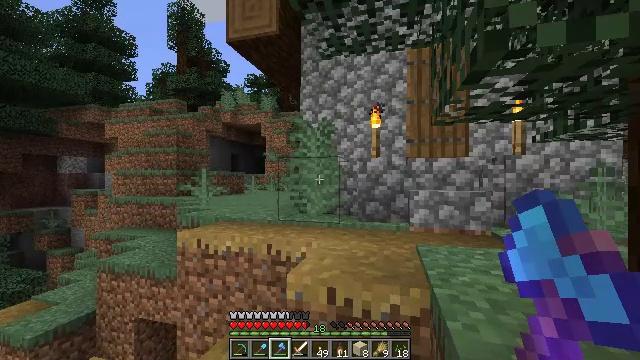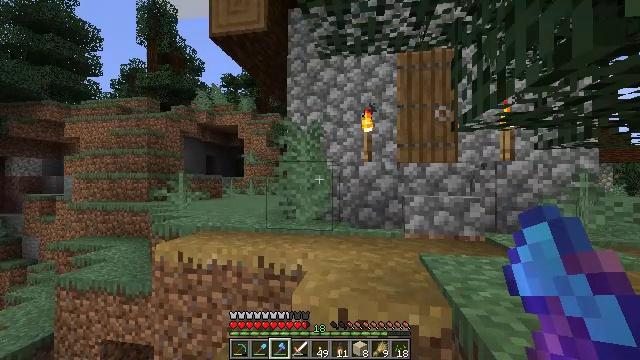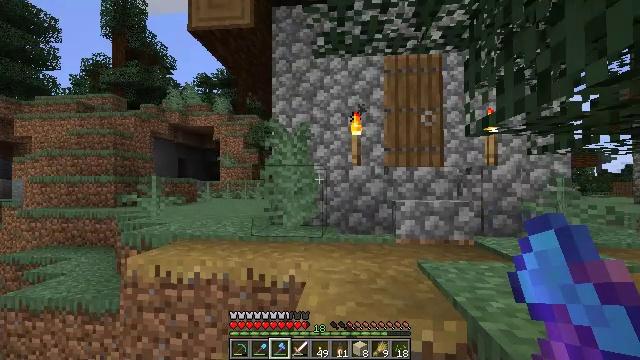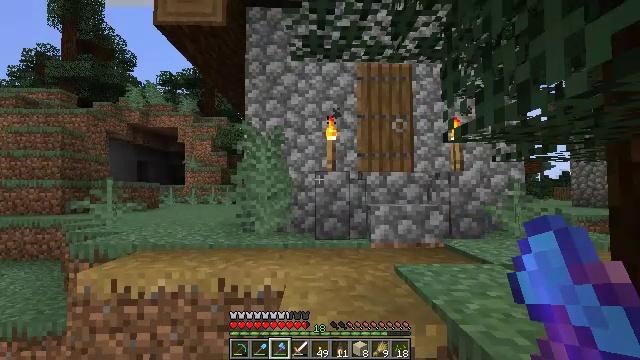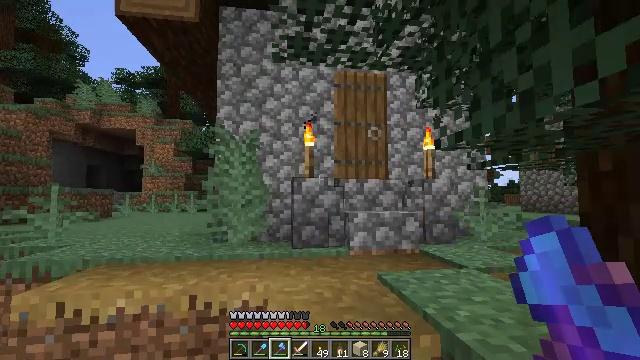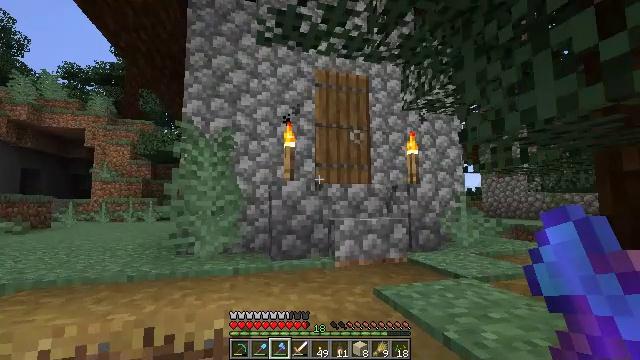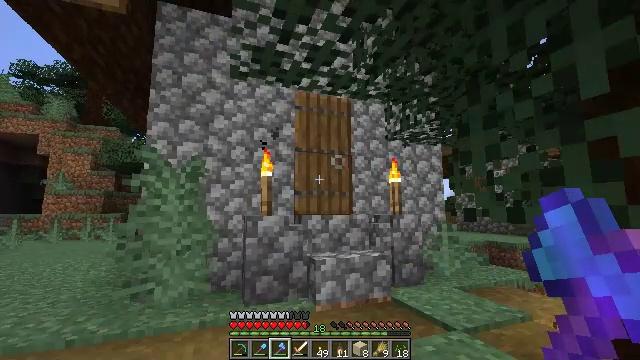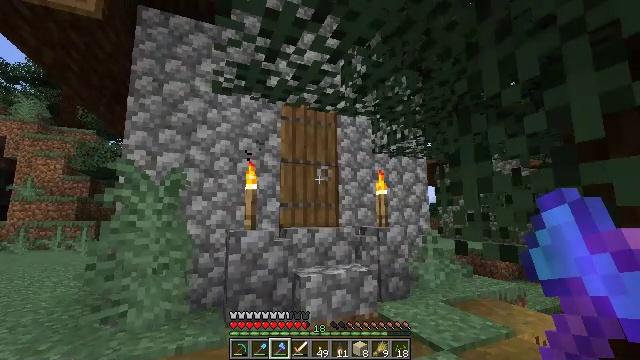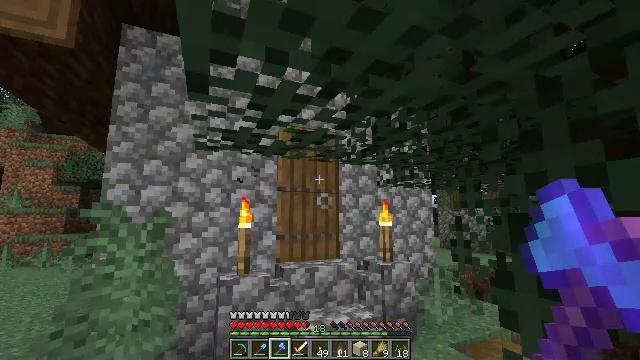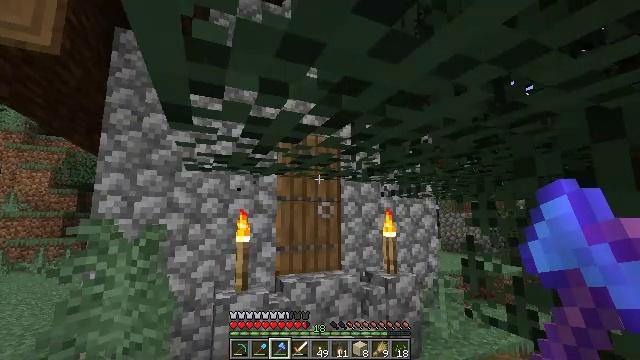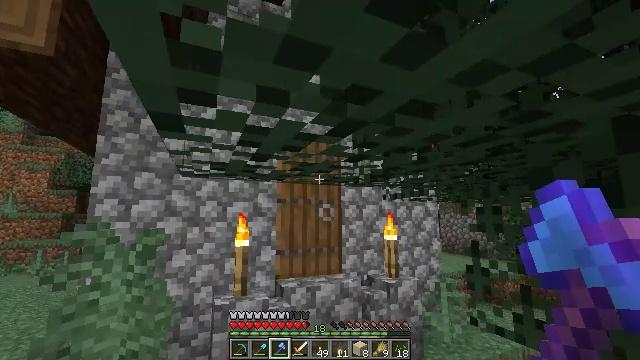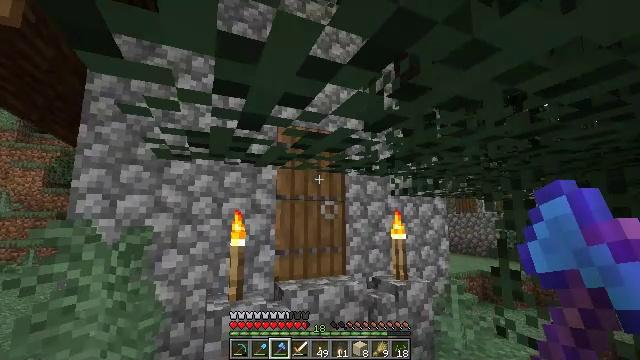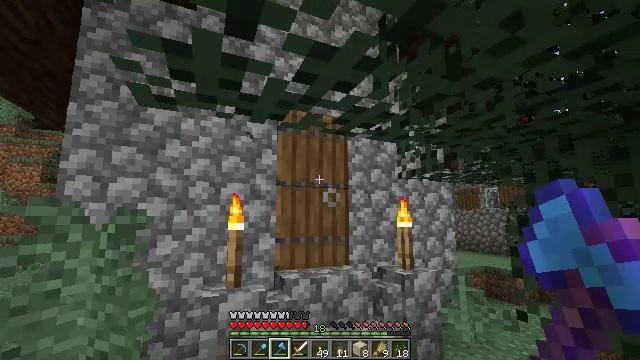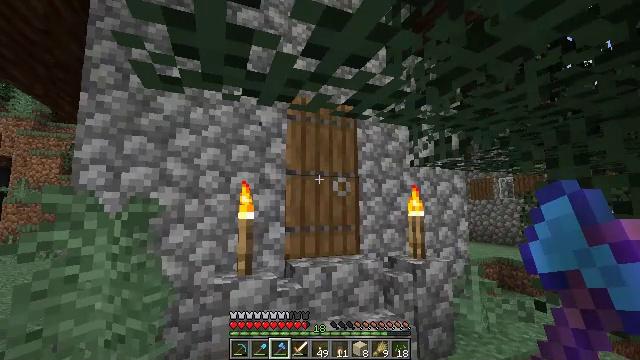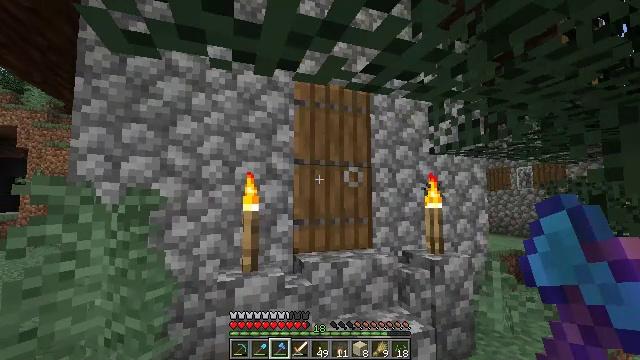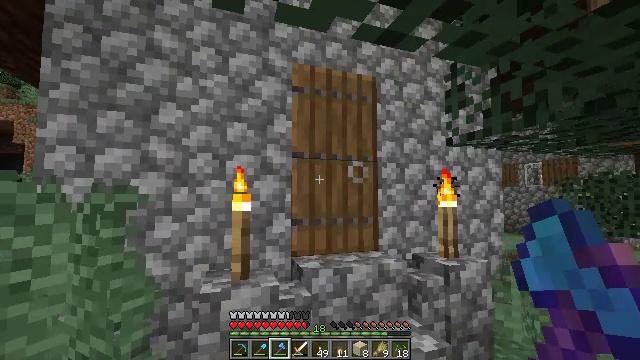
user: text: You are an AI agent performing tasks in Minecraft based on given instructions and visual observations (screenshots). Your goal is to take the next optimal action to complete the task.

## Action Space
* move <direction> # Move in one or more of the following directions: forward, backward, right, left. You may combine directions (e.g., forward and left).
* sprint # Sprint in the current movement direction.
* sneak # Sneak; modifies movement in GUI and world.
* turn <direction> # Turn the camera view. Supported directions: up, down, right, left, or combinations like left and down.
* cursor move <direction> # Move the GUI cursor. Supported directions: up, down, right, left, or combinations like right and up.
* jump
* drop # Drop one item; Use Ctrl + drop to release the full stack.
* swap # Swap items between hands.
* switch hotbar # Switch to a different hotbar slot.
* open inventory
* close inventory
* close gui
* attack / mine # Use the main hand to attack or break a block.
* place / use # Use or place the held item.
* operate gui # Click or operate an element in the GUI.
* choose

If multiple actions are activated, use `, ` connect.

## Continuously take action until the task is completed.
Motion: motion action
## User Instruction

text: Break the sweet berry bush to collect berries.
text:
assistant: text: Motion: move forward and move left, turn right
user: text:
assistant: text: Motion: move forward and move left, turn right
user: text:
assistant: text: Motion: move forward and move left, turn right and up
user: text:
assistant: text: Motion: move forward, turn right and up
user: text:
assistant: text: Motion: move forward, turn right and up
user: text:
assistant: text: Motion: move forward, turn right and up, jump
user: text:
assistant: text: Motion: move forward, turn right and up, jump
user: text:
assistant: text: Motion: move forward, jump
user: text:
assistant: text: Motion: move forward, jump
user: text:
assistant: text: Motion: move forward, jump
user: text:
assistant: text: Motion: move forward
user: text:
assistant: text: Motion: move forward
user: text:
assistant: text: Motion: move forward, turn left and down
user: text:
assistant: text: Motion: move forward, turn left and down
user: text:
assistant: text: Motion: move forward
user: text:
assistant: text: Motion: move forward
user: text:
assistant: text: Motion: move forward
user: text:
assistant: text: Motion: move forward
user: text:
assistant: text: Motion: move forward, use / place
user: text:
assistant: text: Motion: move forward, use / place
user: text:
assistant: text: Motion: move forward and move right, use / place
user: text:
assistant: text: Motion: move forward and move right, turn left
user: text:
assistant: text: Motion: move forward, turn left
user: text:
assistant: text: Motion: move forward, turn left
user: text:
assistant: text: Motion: move forward, turn left
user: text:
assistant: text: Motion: move forward, turn left
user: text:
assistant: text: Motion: move forward, turn left
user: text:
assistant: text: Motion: move forward, turn left
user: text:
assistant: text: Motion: move forward, turn down
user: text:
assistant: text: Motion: move forward, turn down